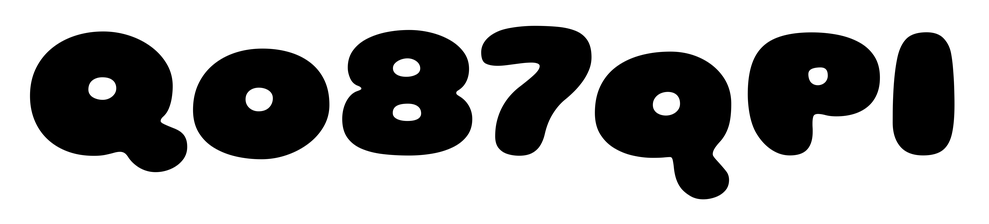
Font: Gluten_Black